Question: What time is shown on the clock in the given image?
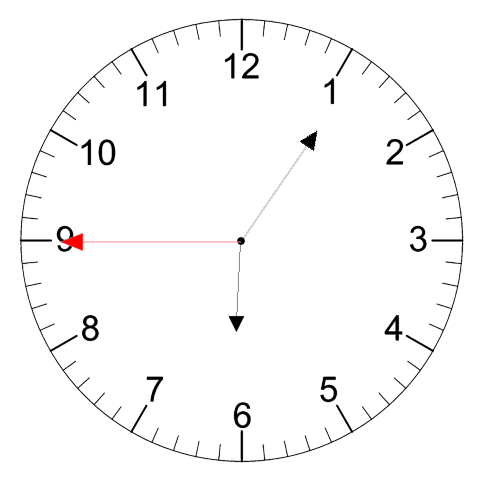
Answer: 06:05:45